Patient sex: F
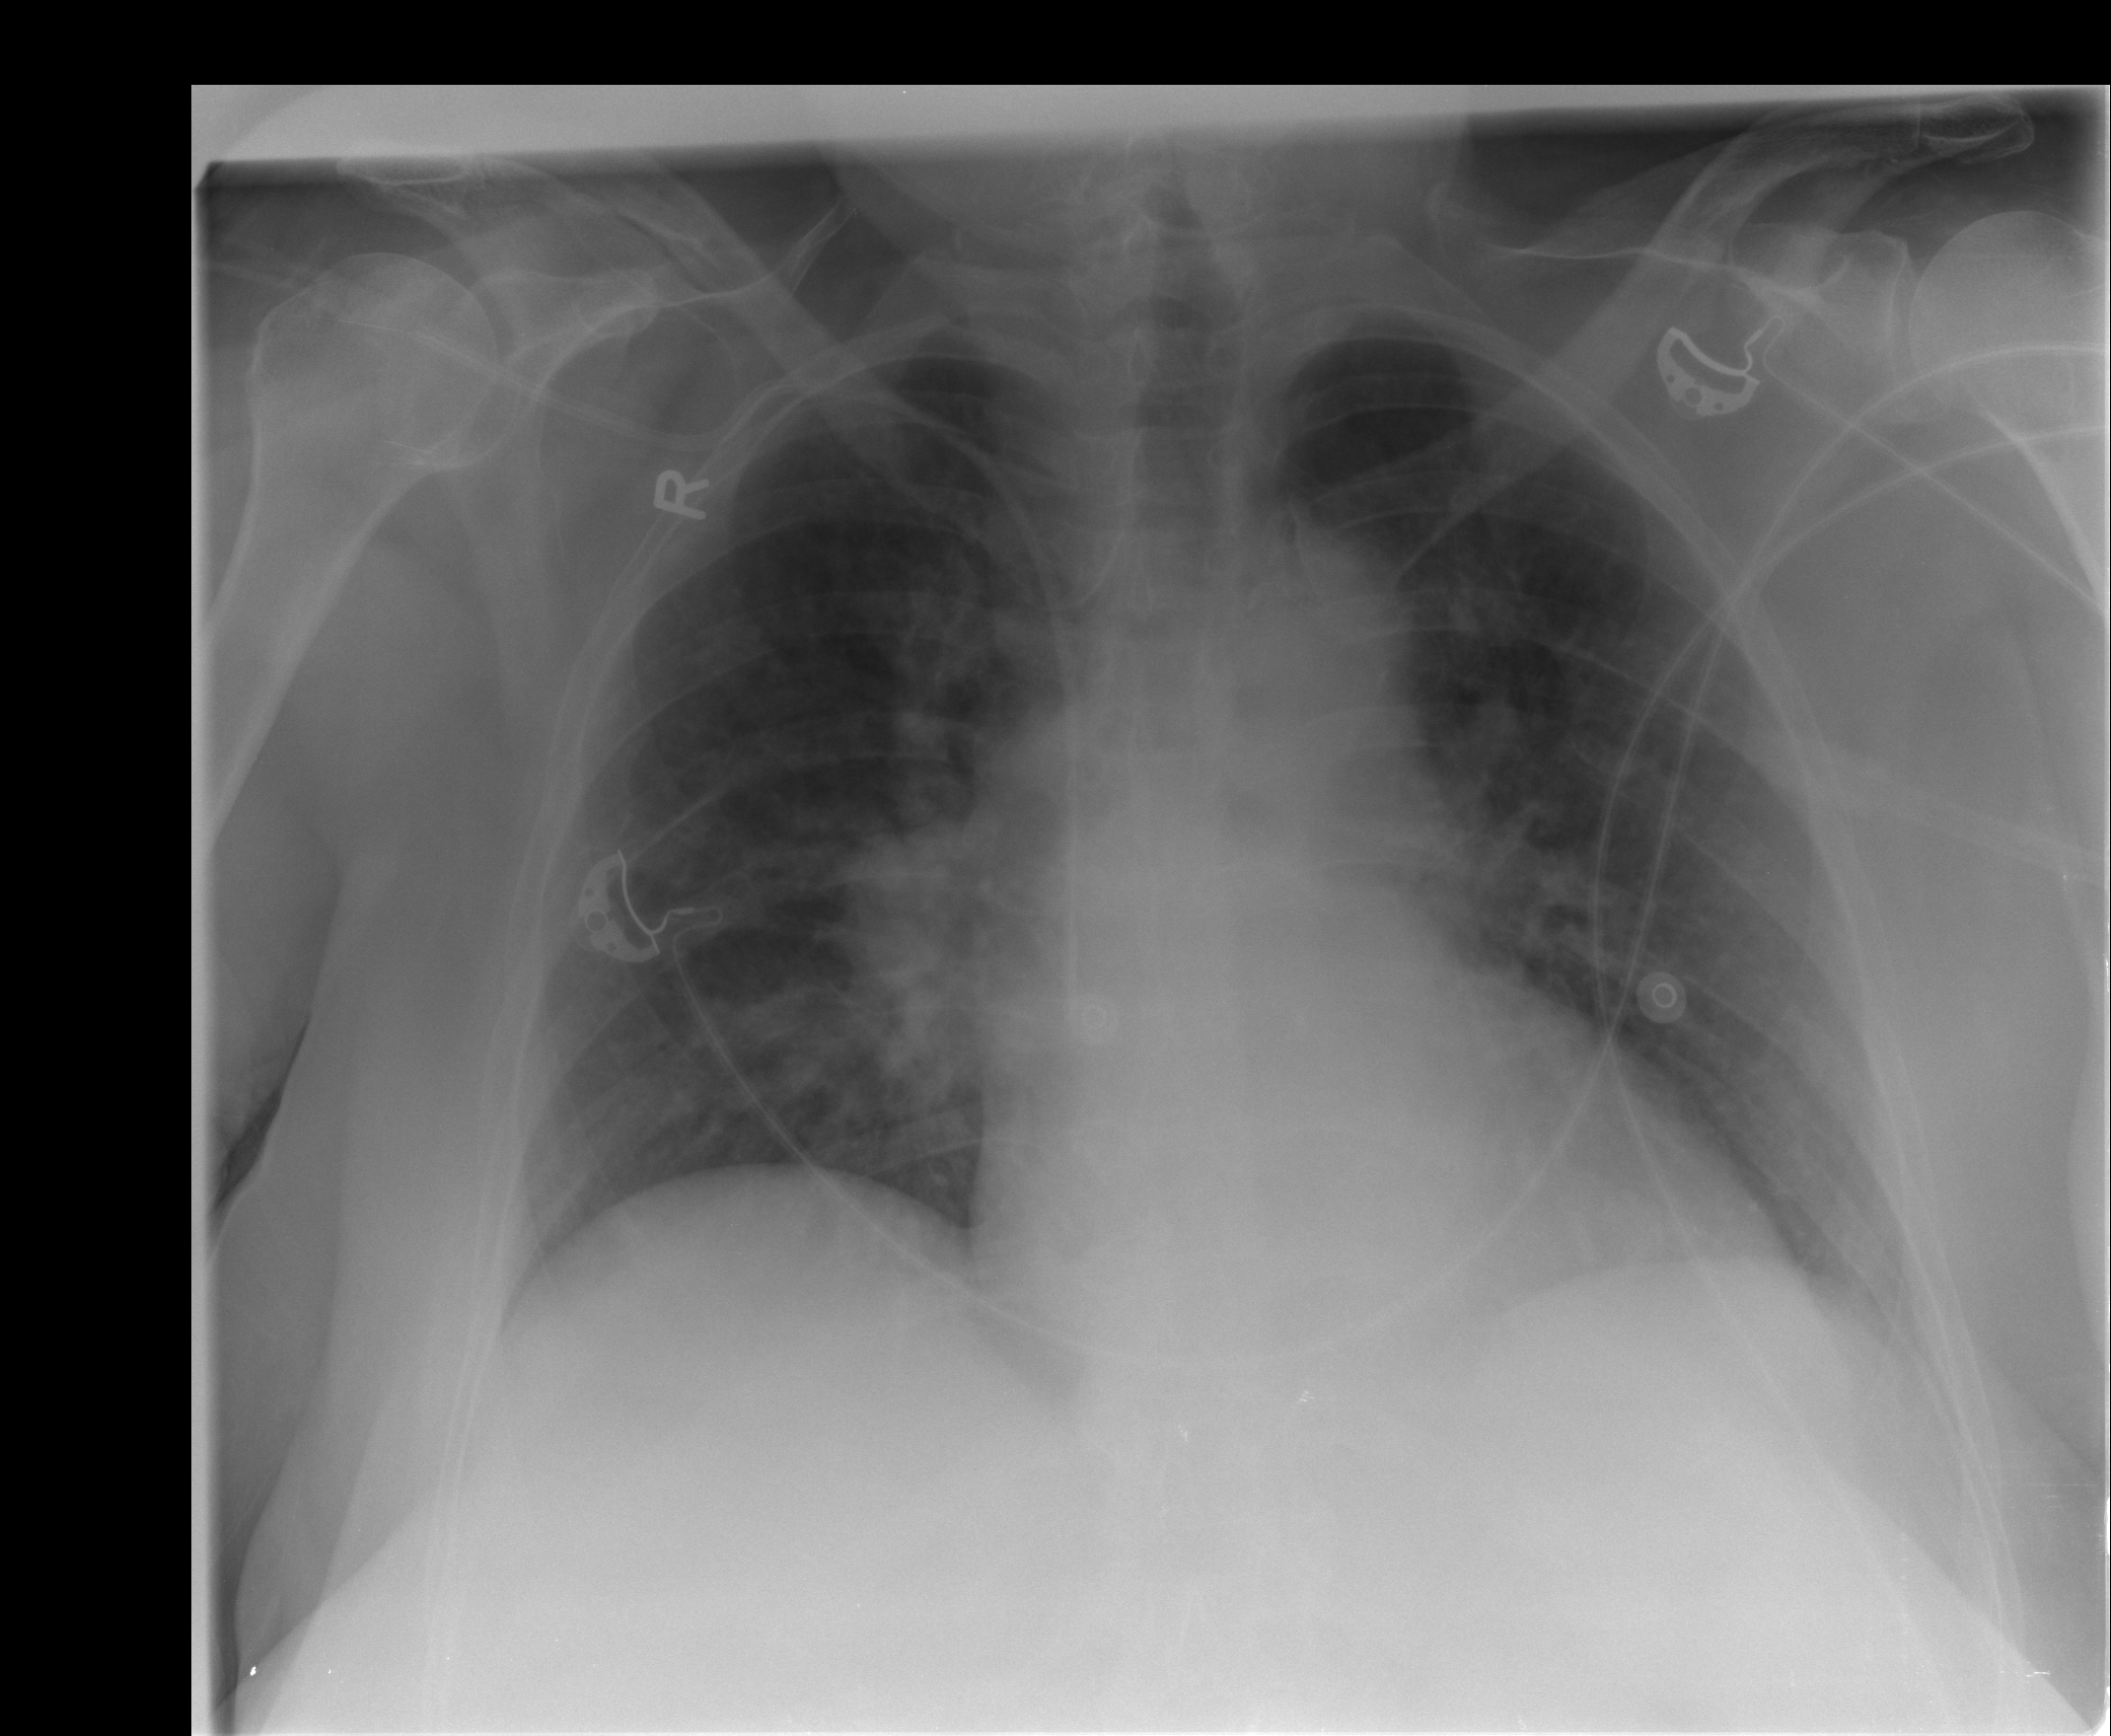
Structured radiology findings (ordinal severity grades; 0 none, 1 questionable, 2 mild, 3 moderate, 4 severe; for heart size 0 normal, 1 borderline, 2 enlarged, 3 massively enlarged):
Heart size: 1
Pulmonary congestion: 2
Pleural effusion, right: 0
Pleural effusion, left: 0
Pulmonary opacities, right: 0
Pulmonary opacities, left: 0
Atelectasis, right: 2
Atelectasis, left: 0